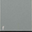
Piece: xx